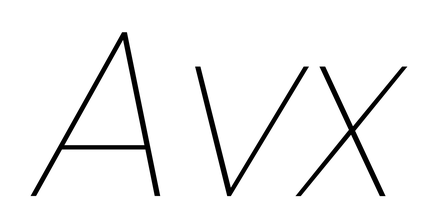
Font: Poppins-ThinItalic